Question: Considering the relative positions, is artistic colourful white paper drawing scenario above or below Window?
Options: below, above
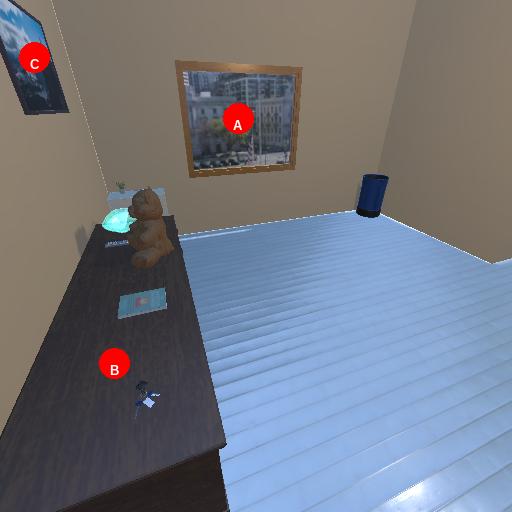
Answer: below